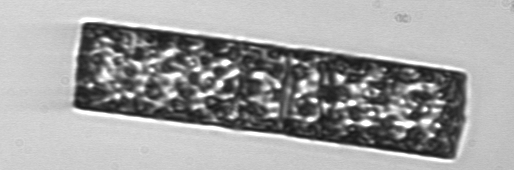
Label: Guinardia_flaccida